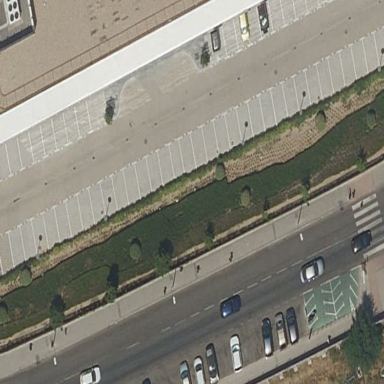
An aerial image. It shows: Parking area with asphalt surface.